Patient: sex F, age 36
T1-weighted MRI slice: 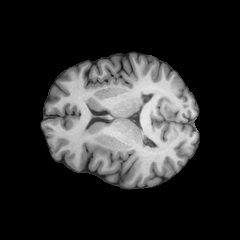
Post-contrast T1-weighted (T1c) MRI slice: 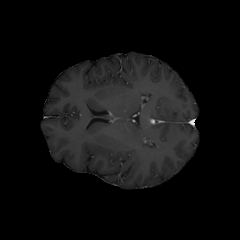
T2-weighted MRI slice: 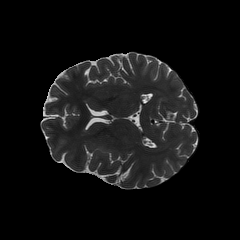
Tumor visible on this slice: no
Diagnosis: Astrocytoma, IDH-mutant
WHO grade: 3